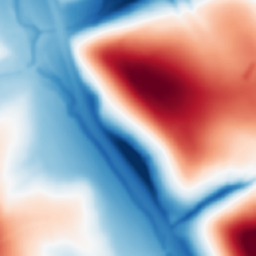
Category: multiscale
Decomposition family: dog_multiscale
Decomposition parameters: sigma_ratio: 2
n_scales: 5
base_sigma: 2
Upsampling method: area
Upsampling parameters: scale: 2
Upsampling scale: 2